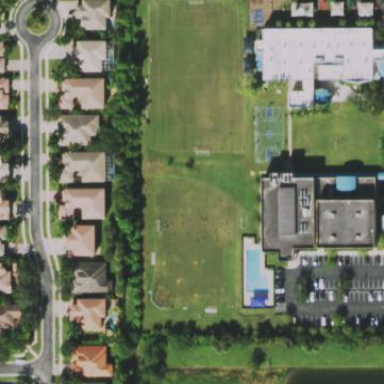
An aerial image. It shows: Soccer pitch for leisureland activities.